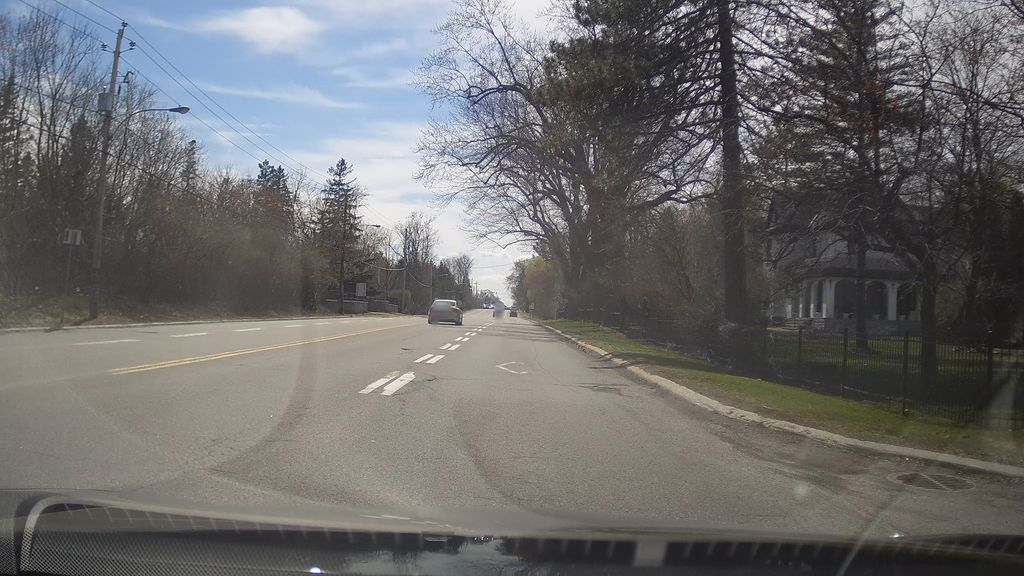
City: ottawa-gatineau